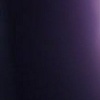
Label: space